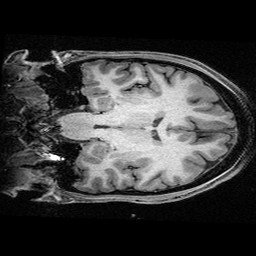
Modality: T1w
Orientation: coronal
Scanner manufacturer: ge
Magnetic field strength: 3 T
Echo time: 0.00318 s